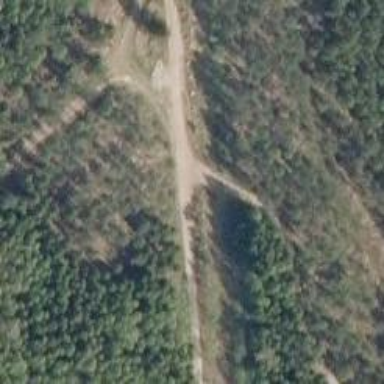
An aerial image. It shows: Track road.